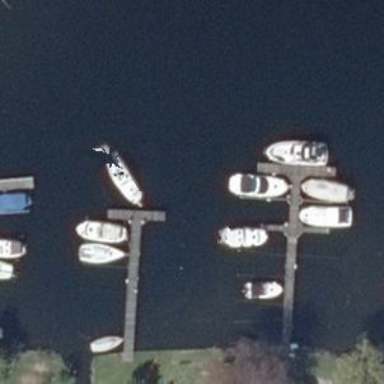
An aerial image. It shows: Boatyard located near waterway.